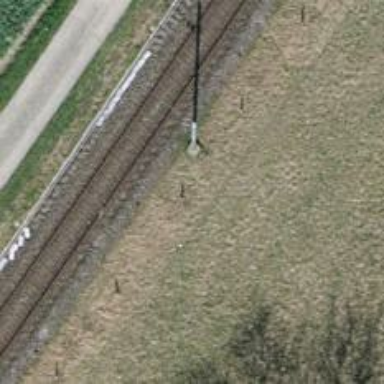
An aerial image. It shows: Railway signal.